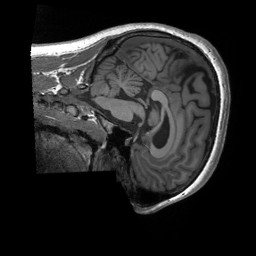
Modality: T1w
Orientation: sagittal
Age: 19
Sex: male
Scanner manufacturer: siemens
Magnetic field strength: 3 T
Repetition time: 2.3 s
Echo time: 0.00232 s